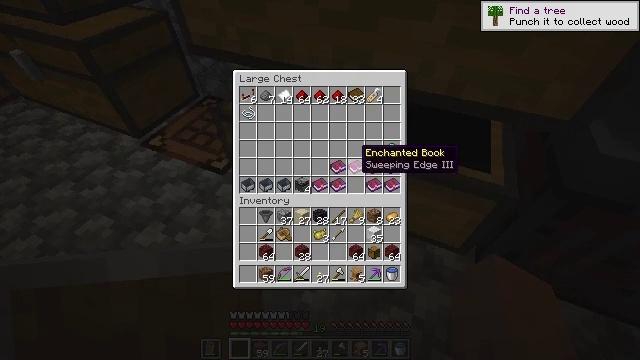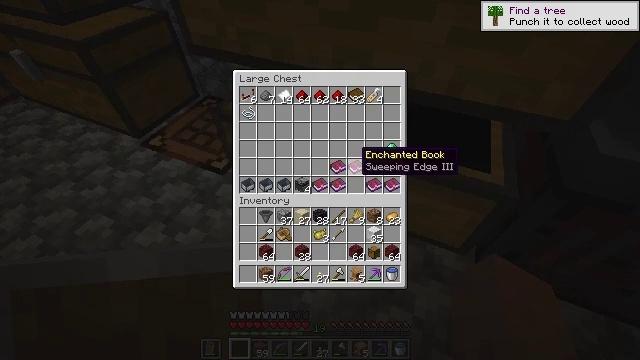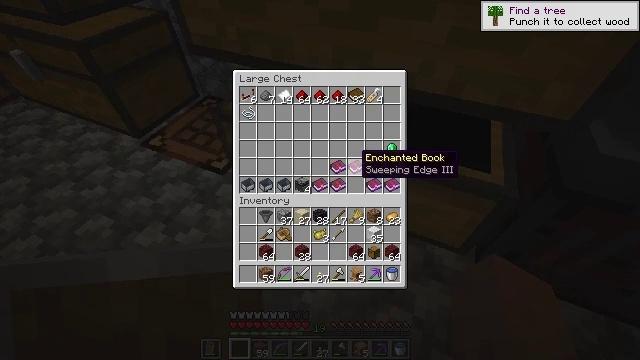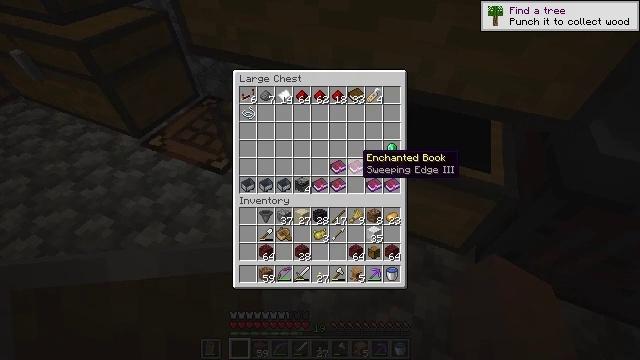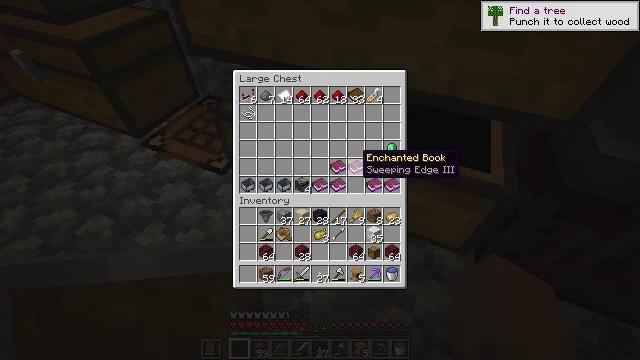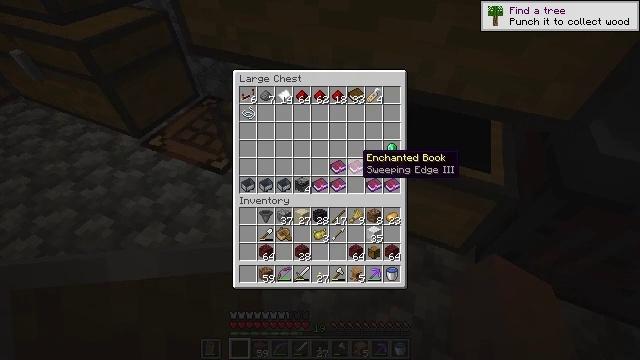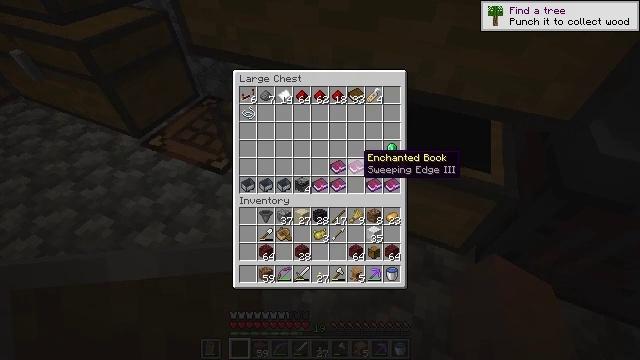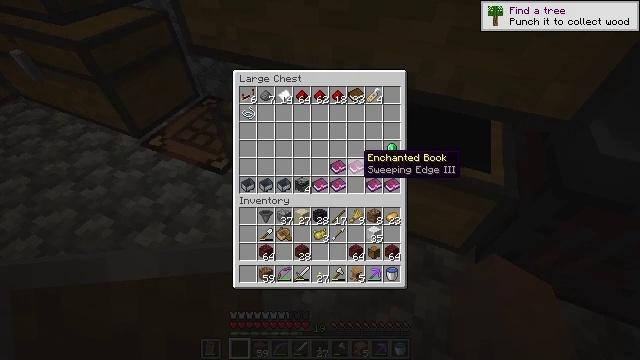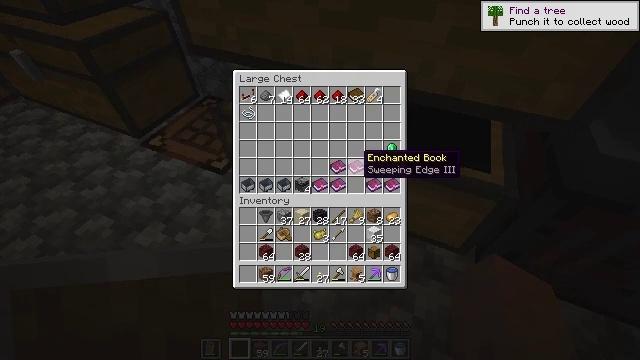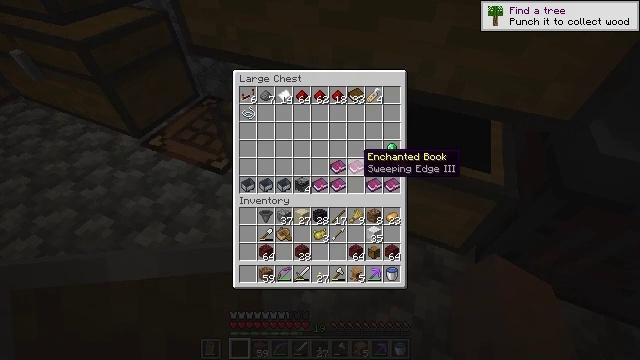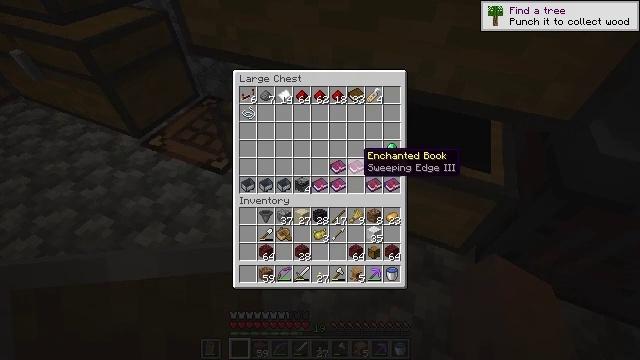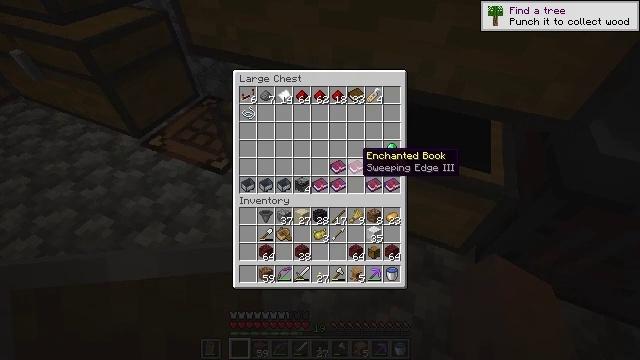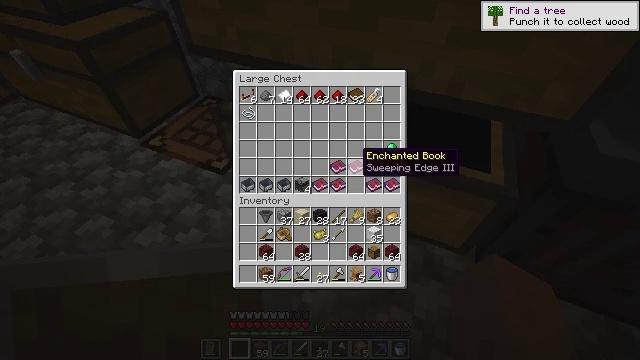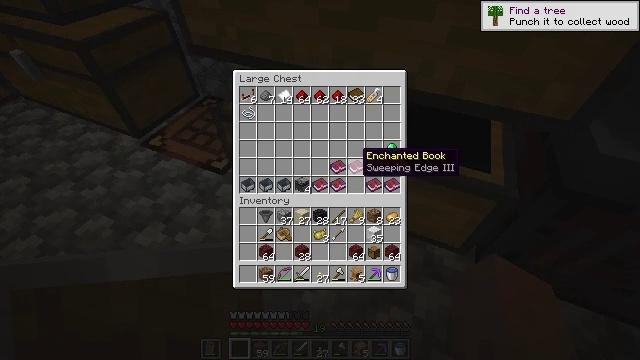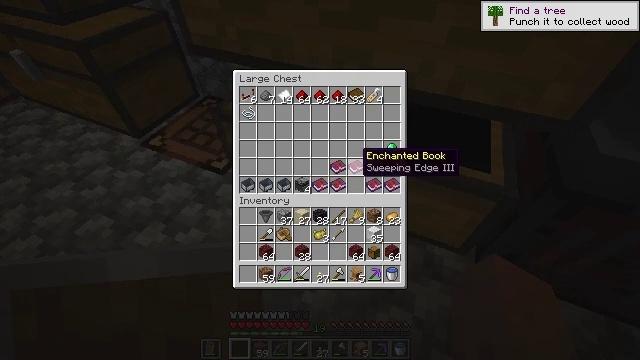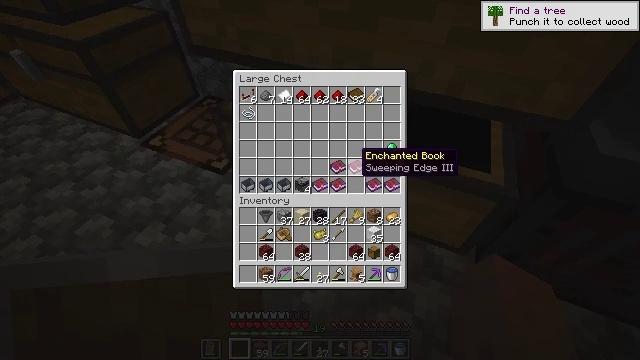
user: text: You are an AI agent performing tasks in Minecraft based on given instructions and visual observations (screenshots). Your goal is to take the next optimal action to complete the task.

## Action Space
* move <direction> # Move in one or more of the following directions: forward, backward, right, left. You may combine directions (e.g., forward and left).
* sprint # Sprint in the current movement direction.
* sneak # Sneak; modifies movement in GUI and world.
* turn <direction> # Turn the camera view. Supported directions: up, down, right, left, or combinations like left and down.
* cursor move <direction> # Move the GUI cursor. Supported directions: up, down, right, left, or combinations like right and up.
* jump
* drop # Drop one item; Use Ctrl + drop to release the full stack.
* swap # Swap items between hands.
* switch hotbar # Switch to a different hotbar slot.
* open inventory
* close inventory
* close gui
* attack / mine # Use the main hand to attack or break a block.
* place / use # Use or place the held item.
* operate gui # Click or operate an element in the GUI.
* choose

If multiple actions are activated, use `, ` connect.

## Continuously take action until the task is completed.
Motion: motion action
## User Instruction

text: Create an oak sign using the crafting table.
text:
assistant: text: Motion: no_op
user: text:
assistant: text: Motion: no_op
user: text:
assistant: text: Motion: no_op
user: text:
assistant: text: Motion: no_op
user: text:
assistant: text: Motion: no_op
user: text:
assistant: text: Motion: no_op
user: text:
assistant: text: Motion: no_op
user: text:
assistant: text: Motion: no_op
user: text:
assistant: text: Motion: no_op
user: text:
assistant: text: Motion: no_op
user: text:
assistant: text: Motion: no_op
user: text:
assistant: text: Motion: no_op
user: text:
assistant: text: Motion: no_op
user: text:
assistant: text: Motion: no_op
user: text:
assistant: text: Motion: no_op
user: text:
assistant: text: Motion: no_op
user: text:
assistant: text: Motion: no_op
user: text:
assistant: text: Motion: no_op
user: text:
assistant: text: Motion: no_op
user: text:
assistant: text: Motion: no_op
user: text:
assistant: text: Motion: no_op
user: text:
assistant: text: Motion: no_op
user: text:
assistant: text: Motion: no_op
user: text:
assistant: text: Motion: no_op
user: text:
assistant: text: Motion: no_op
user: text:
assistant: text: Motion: no_op
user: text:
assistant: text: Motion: no_op
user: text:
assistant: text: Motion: no_op
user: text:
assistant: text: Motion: no_op
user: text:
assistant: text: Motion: no_op